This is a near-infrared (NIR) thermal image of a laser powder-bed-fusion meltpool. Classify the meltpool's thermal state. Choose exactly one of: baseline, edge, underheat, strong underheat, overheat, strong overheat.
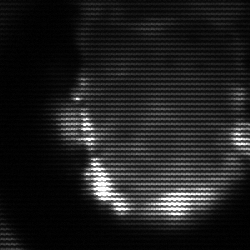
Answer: baseline